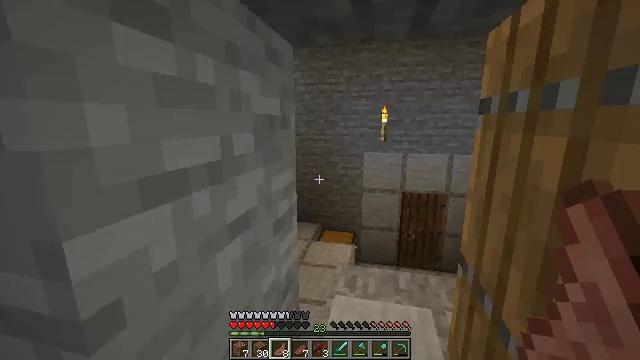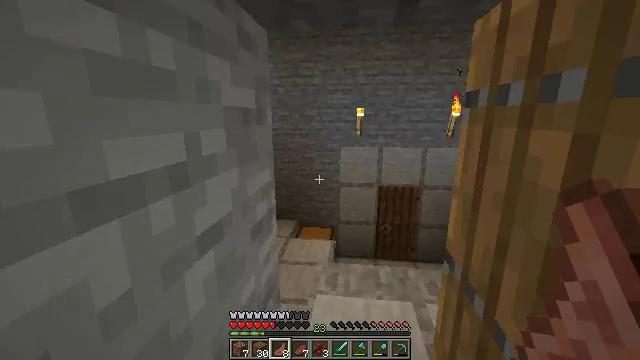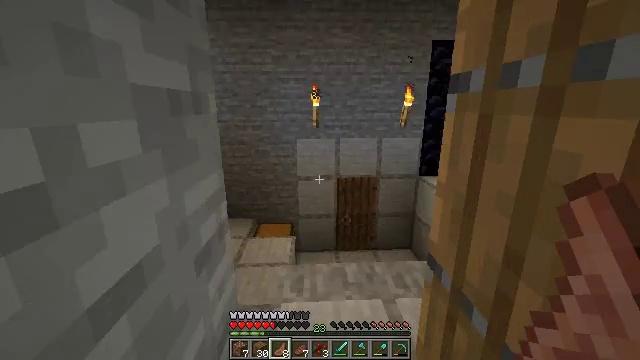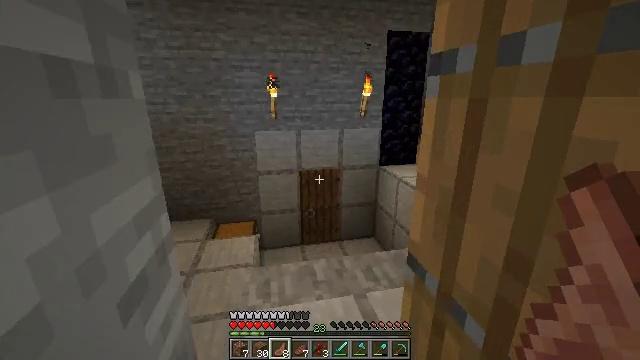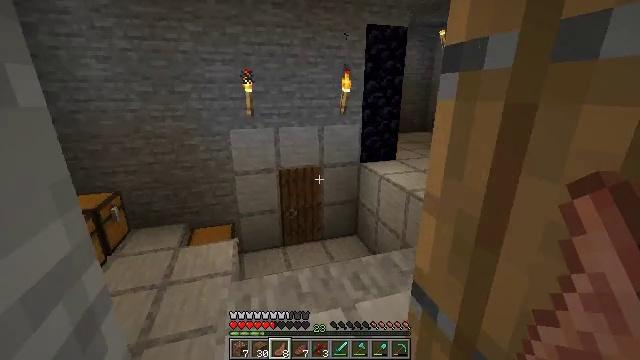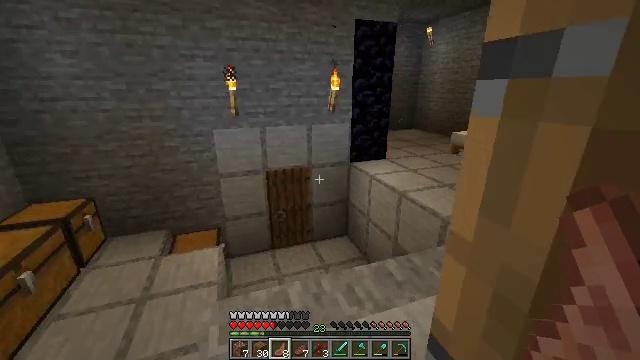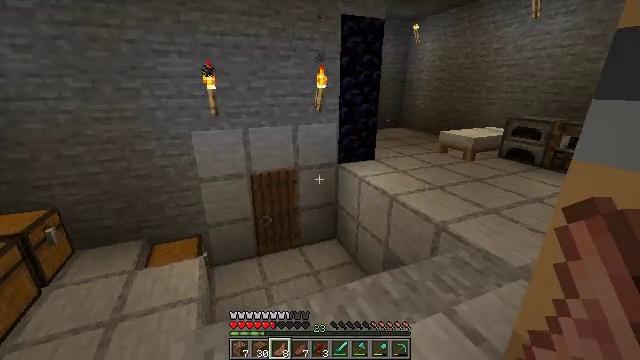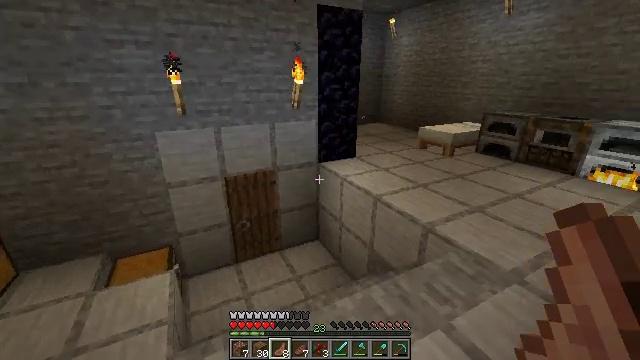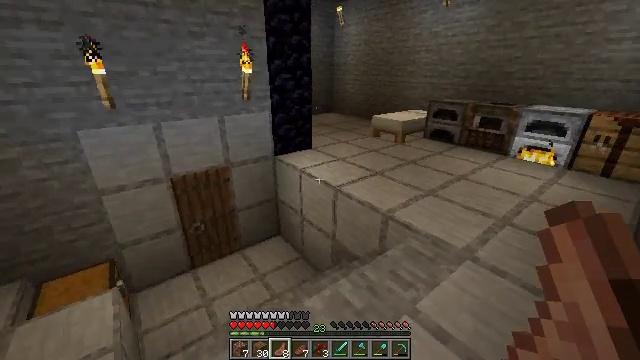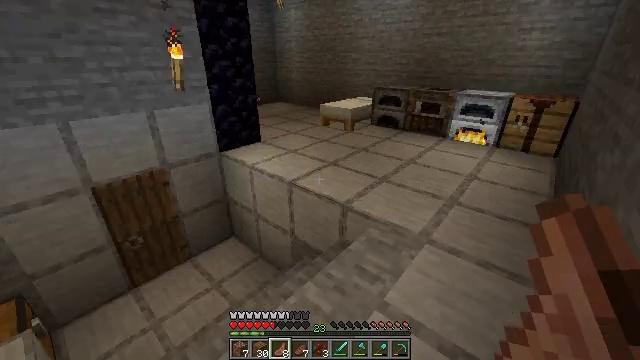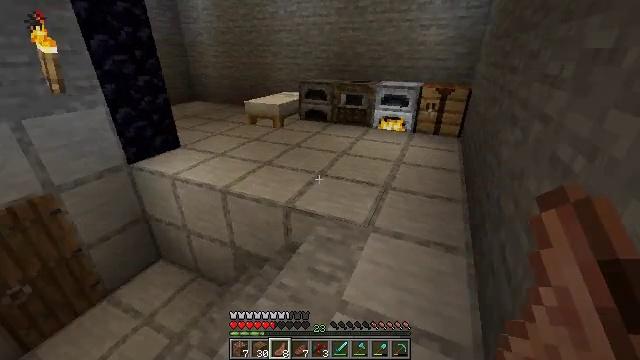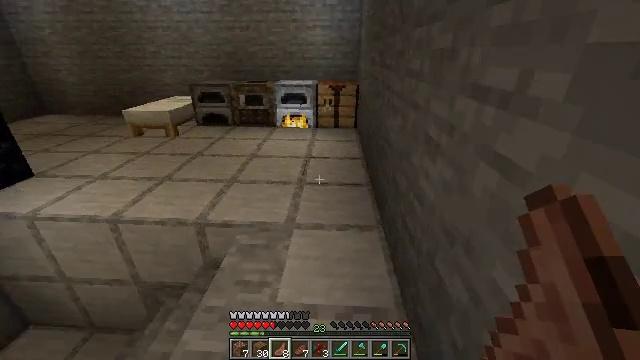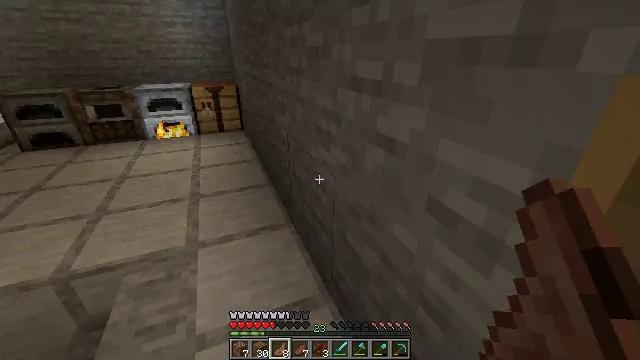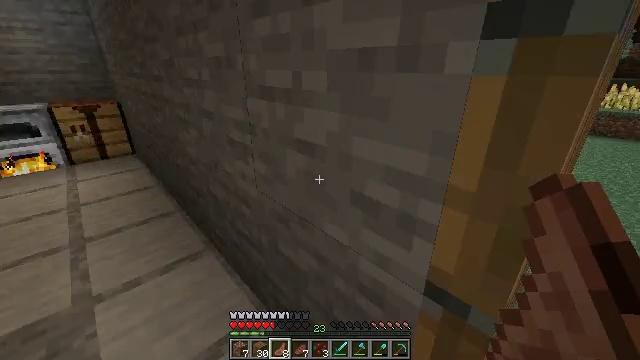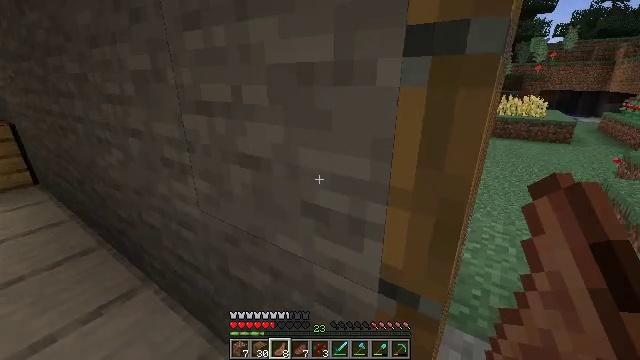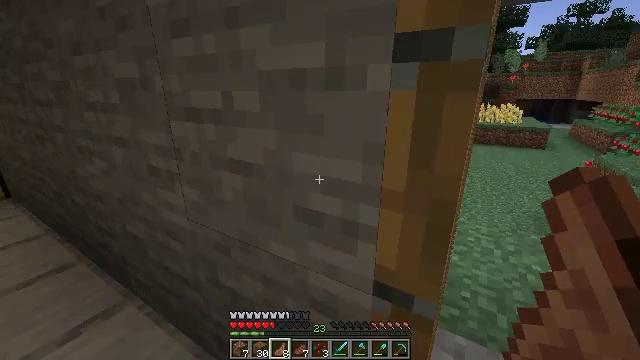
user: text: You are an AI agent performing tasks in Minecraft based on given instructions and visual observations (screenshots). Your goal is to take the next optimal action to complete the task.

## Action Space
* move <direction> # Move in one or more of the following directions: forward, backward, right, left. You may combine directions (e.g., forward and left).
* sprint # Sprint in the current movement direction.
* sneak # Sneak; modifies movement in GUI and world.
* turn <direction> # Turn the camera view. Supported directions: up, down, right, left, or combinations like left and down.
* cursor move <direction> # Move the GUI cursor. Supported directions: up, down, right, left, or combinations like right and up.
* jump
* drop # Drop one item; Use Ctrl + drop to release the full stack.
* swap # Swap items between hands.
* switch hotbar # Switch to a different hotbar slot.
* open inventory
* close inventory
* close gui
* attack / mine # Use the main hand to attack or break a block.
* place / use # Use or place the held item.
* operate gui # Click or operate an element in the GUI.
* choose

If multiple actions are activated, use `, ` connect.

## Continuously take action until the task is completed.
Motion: motion action
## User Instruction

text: Prepare the materials to craft a piston.
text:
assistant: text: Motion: move forward, turn right and down
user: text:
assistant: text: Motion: move forward, turn right and down
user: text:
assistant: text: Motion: move forward, turn right and down
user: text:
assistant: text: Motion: move forward, turn right
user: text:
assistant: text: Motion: move forward, turn right
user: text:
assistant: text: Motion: move forward, turn right
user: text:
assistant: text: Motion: move forward, turn right and down
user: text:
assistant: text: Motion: move forward, turn right and down
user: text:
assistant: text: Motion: move forward, turn right and down
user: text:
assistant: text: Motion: turn right and down
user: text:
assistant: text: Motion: turn right
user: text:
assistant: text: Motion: turn right
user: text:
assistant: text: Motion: turn right and up
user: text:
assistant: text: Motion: turn right and up
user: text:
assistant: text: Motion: turn right and up
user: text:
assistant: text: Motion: turn right and up
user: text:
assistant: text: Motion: no_op
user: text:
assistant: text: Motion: no_op
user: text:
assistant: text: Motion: no_op
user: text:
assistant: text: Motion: turn right
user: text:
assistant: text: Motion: turn right
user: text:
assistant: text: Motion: turn right
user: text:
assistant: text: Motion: turn right
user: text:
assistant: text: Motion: turn right
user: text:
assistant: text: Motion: turn right
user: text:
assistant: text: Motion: no_op
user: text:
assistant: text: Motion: no_op
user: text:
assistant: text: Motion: use / place
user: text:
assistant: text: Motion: use / place
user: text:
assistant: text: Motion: move forward, turn left, use / place